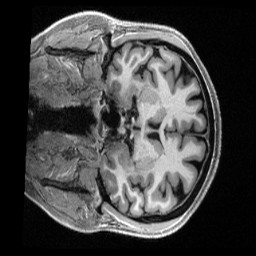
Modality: T1w
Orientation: coronal
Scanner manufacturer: siemens
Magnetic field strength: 3 T
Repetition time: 2.5 s
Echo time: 0.00231 s